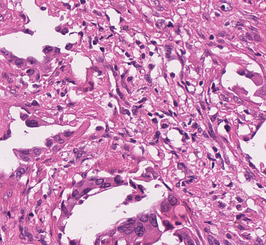
Tumor epithelial tissue: yes
Tumor-associated stroma tissue: yes
Normal tissue: no